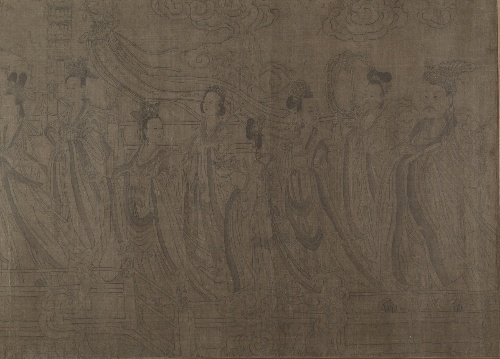
Artist: Wu Zongyuan|Unidentified artist
Artist bio: Chinese, died 1050|
Object type: Handscroll
Classification: Paintings
Medium: Handscroll; ink and color on silk
Culture: China
Period: Ming dynasty (?) (1368–1644)
Dimensions: 20 1/2 in. × 16 ft. 3 15/16 in. (52.1 × 497.7 cm)
Department: Asian Art
Credit line: Rogers Fund, 1918
Accession year: 1918
Repository: Metropolitan Museum of Art, New York, NY
Tags: Human Figures